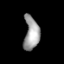
Tissue: lung
Cell type: Epithelial cells
Senescence score: 0.1819
Nuclear area (px): 502
Mean DAPI intensity: 158.317